Interaction volume radius: 5 \u00c5
Interaction volume height: 15 \u00c5
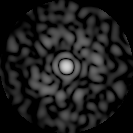
Disorder parameter: 0.8676